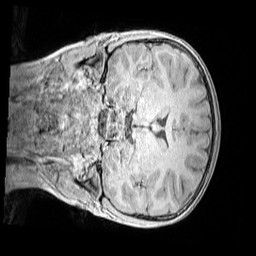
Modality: MP2RAGE
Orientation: coronal
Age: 9
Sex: male
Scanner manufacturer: siemens
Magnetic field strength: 3 T
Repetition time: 4 s
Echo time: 0.00299 s